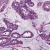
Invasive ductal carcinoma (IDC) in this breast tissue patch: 1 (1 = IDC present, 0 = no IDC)